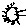
Label: sun